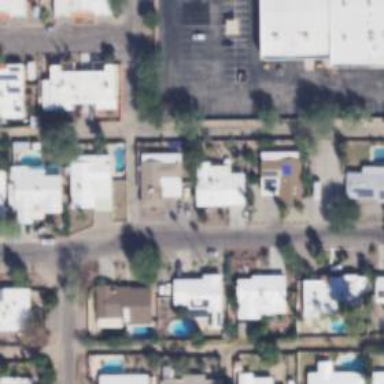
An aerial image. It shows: Alley classified as service road.